Question: In my app, there are two models: rfq and standard. Their relationship is many-to-many. In rfq creating screen, the code below displays a list of available for selection in drop down list:
'''
<%= simple_form_for @rfq do |f| %>
<%= f.association :standards, :collection => Standard.active_std.all(:order => 'name'), :label_method => :name, :value_method => :id %>
<% end %>
'''
The problem is that the list is not collapsed, which means there are multiple standards displayed in a multi-line boxes. How can I reduce the box to one line only?
Thanks.
UPDATED: here is the screen shot of multiple line list box:

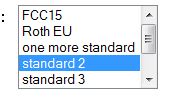
Answer: It's creating a multi-select because one rfq can have many standards, so it allows you to ctrl-click to select many standards.
You could try adding ':input_html => { :size =>'1' }' but I'm not sure that will preserve the scrollbar. It definitely won't drop down.
Here's someone else who wanted to do the same thing: <URL> implemented in jQuery, but that would take some work to integrate with SimpleForm.
SimpleForm has a very helpful Google Group--you might get more ideas there:
<URL>